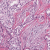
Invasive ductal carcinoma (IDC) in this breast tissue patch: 1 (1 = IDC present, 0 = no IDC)